Question: I am developing an app to interact with android interfaces
for the people who has not able to interact with his hands on mobile devices.
The algorithm is based on head tracking, and I solved this issue.
So, I need to know how I could move an android pointer,or how could I set drawable or any view position through layout whether I get the position coords from another thread.
Observations:
- I get the x and y position from ndk (c++ to java) which is in another
thread. function -> public void sendPointerCoords(float x, float y)
using a runnable.- I can't use Canvas or surface view, because after I am going to
implement clicking using head tracking gestures.
code:
'''
public void sendPointerCoords(float x, float y) {
// TODO Auto-generated method stub
final float xPos=x;
final float yPos=y;
Log.v(LOG_TAG,"This are the coords ["+x+", "+y+"]");
runOnUiThread(new Runnable()
{
public void run()
{
//red pointer is an image view and here chrashed when I try to move
/*red_pointer.setPivotX(xPos);
red_pointer.setPivotY(yPos);*/
}
});![enter image description here][1]
'''
I googled but I have not found a solution which solves my needs.

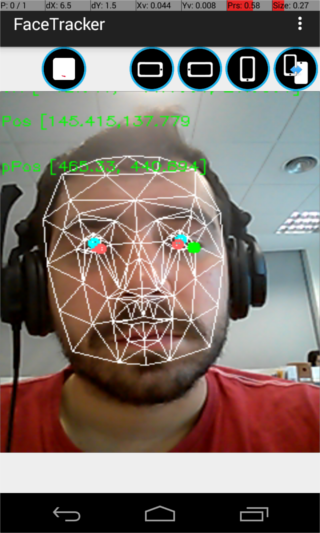
Answer: If you get a Image view like:
'''
ImageView myImageView = (ImageView)findViewById(R.id.myImageViewId);
'''
You get it with the Xml layout properties.
If you want to change their atrributes, you need store the variable ImageView _myImageView in your activity and modify it. Like:
'''
runOnUiThread(new Runnable()
{
public void run()
{
_myImageView.setX(xPos);
_myImageView.setY(yPos);
}
});
}
'''
Must change your image view position and stay. If you try to findViewById again it will reset its values.